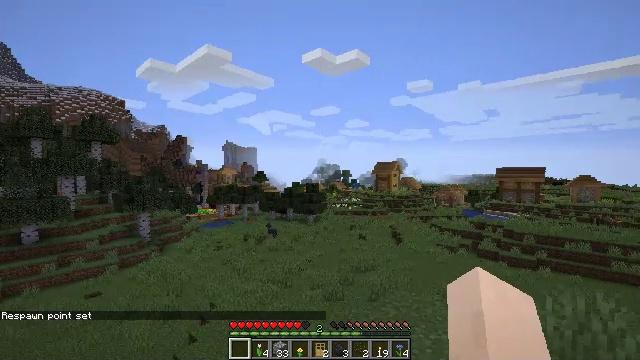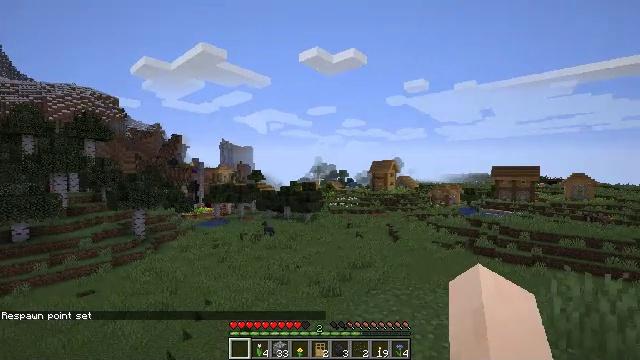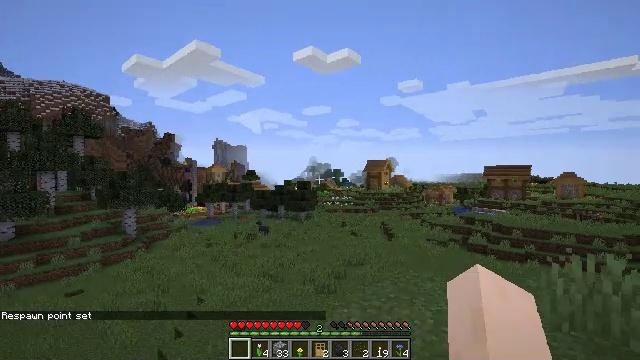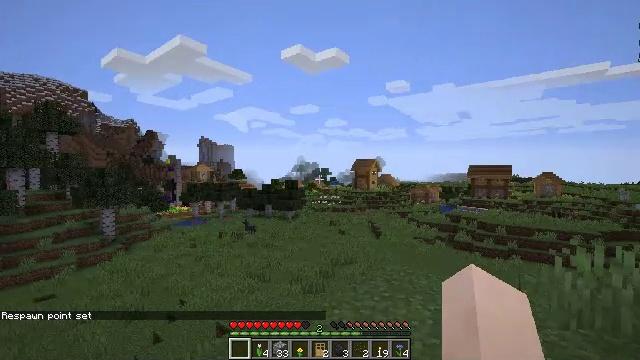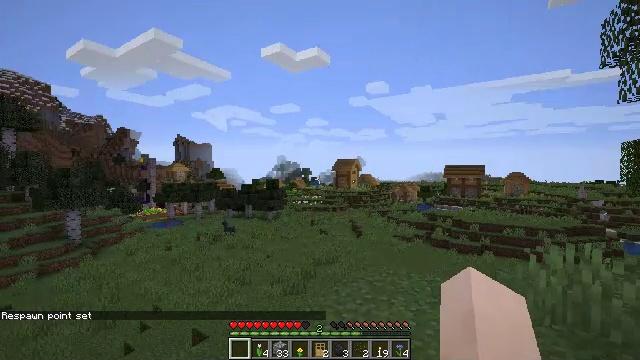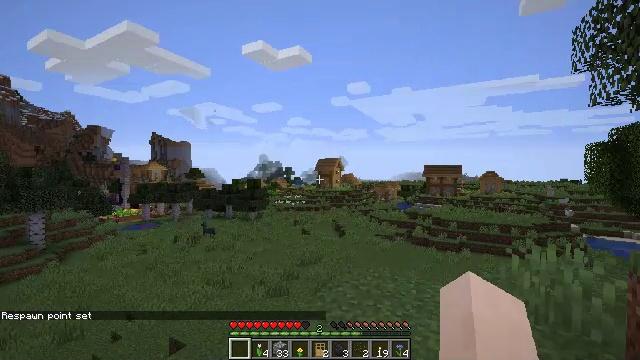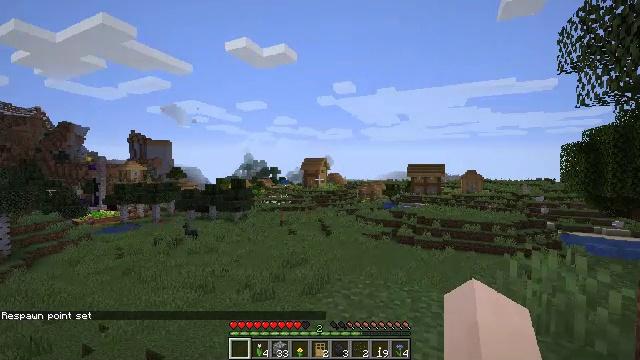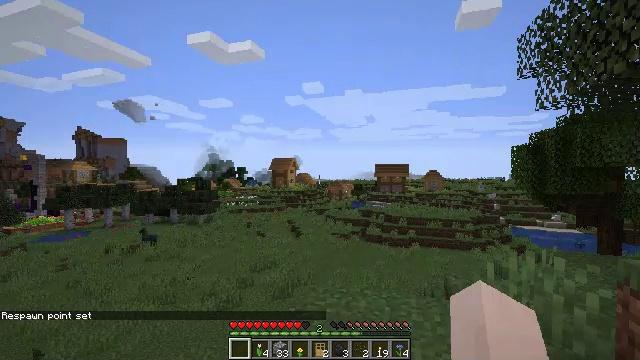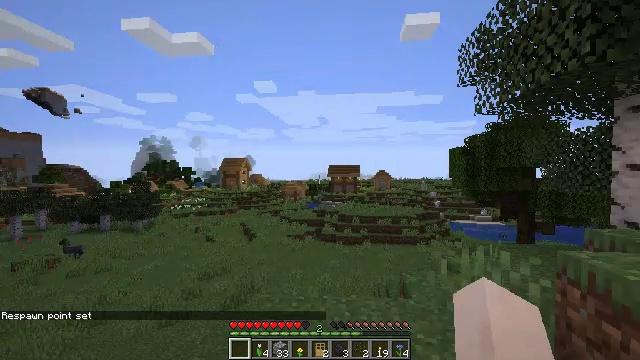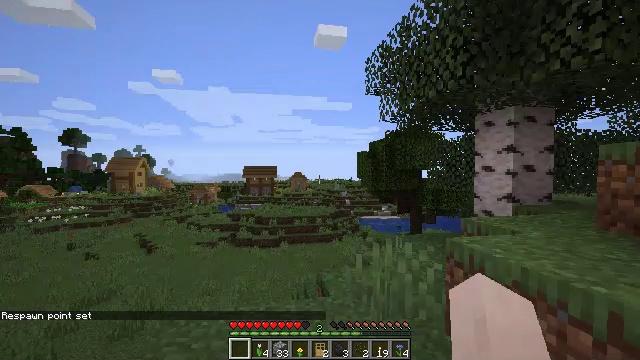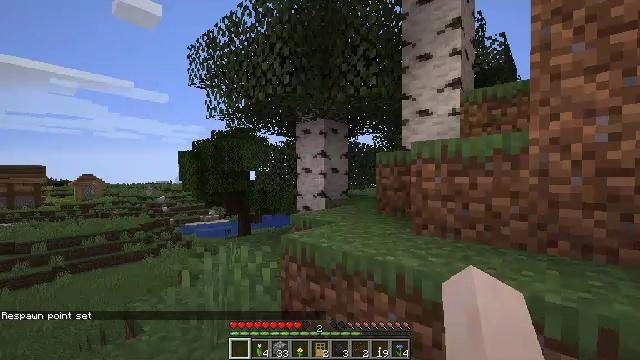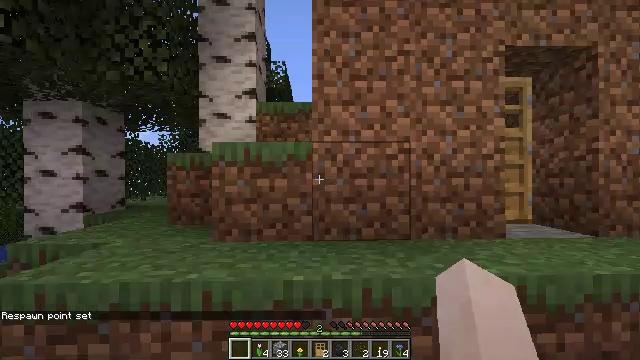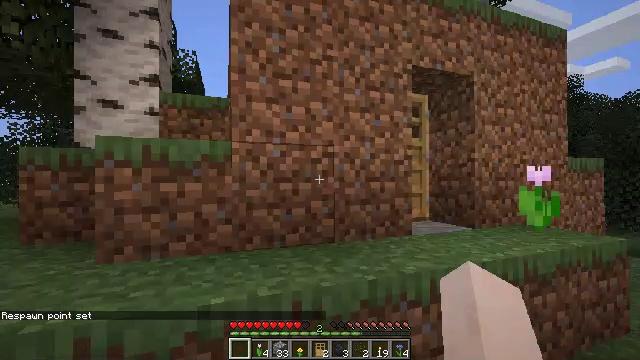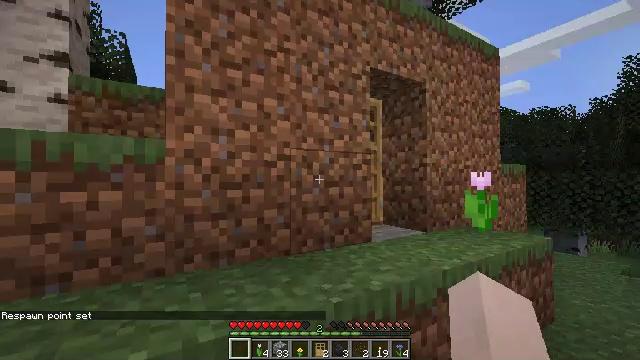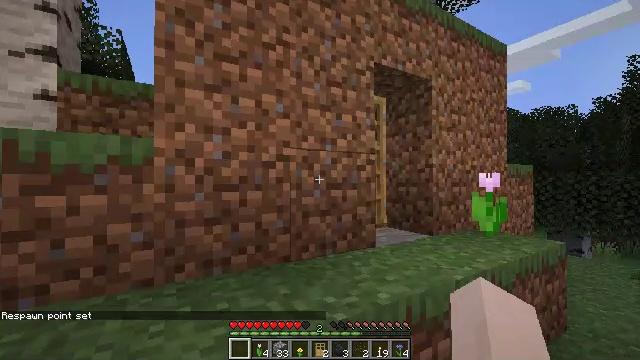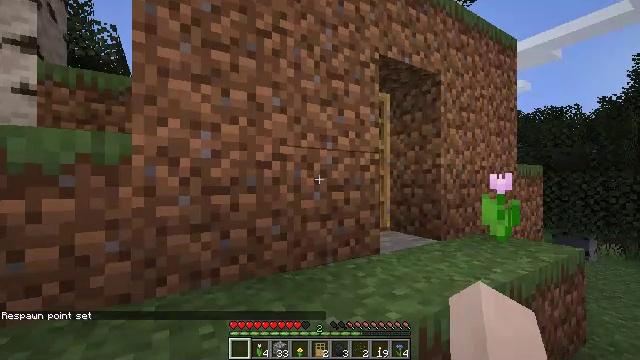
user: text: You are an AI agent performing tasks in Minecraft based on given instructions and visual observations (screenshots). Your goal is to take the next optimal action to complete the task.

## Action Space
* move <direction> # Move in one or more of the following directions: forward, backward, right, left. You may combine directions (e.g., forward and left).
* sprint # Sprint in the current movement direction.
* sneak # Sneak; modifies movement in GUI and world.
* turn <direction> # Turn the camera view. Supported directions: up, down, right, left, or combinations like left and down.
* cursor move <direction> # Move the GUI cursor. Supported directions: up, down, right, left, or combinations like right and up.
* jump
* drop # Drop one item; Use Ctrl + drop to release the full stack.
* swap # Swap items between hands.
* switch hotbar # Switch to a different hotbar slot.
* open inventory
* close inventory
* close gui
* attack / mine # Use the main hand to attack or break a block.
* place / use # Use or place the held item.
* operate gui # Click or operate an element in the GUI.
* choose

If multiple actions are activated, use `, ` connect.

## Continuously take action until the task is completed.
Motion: motion action
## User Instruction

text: Get the pink tulip for decoration.
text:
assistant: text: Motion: move forward
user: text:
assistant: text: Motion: move forward, turn right
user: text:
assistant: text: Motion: move forward, turn right
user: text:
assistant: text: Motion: move forward, turn right
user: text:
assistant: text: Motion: move forward, turn right
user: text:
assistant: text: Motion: move forward, turn right
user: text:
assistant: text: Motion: move forward, turn right
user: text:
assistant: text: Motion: move forward, turn right
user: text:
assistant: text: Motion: move forward, turn right
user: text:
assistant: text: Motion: move forward, turn right
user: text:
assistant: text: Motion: move forward, turn right and up
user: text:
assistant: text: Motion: move forward, turn right
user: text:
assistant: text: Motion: move forward, turn right
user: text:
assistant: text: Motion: move forward
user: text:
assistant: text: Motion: move forward
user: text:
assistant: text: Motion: move forward
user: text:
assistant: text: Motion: move forward
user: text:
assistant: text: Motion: move forward, turn left and down
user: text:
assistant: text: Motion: move forward, turn down
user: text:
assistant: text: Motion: move forward
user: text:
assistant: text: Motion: move forward, jump
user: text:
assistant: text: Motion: move forward, jump
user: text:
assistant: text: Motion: move forward, turn left and down, jump
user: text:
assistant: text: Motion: move forward, turn left and down, jump
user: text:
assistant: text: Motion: move forward, turn left and down, jump
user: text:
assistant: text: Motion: move forward, turn left and down
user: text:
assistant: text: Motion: move forward, turn left and down
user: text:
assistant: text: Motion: move forward, turn left and down
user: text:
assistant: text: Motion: move forward and move left, turn left and down
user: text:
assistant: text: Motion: move forward and move left, turn left